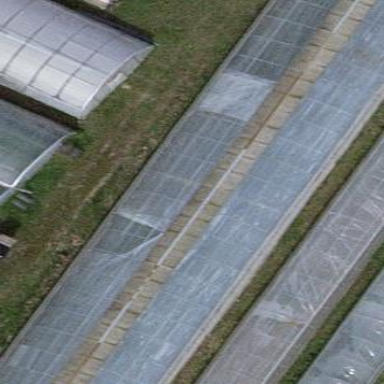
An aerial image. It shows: Area dedicated to greenhouse horticulture.